Chest X-ray. View position: PA
Patient age: 59
Patient sex: F
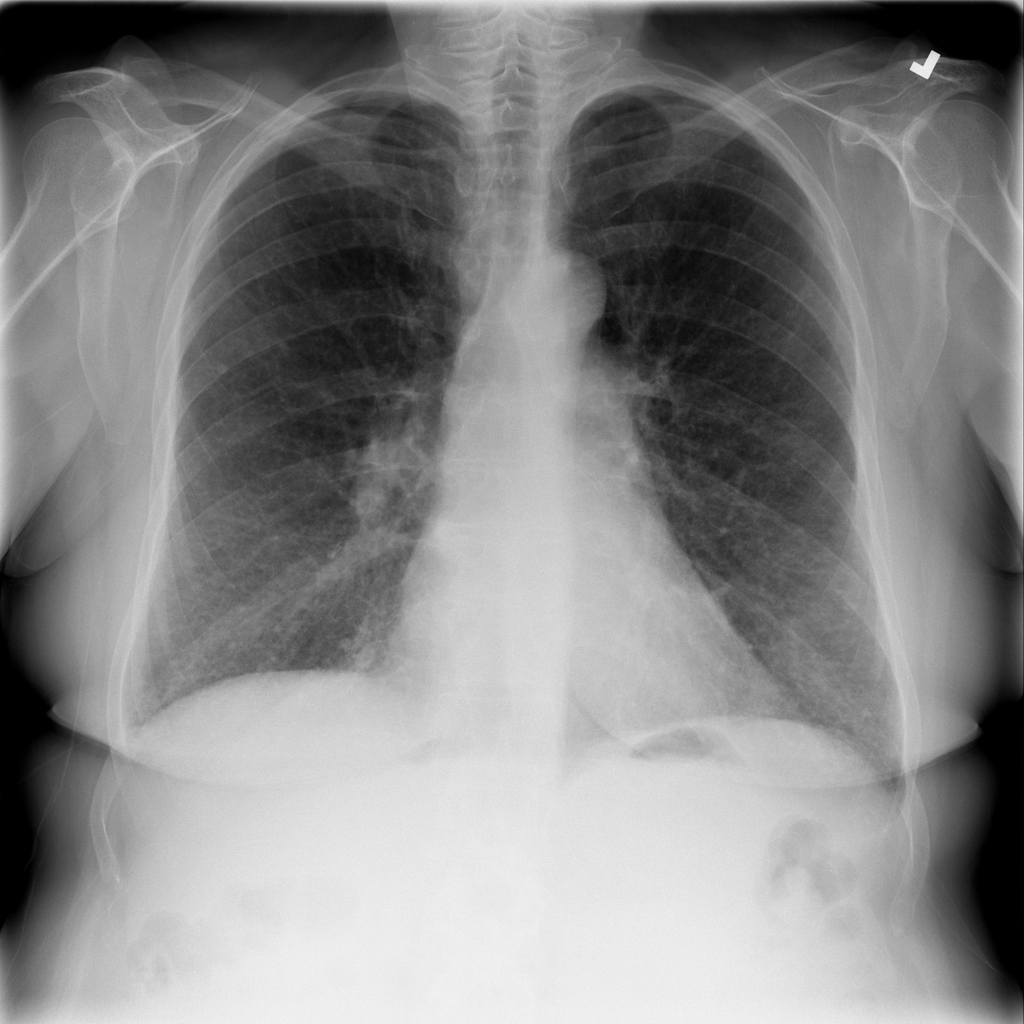
Finding: Pneumothorax